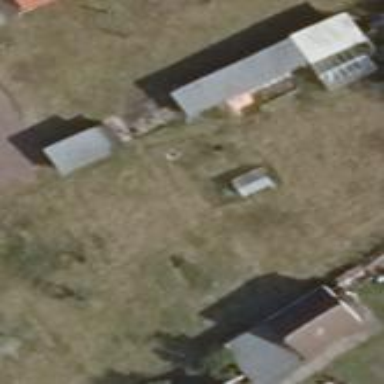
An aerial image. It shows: Garage building.